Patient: sex M, age 48
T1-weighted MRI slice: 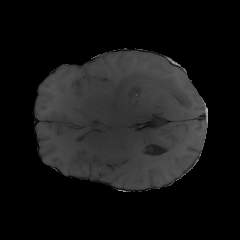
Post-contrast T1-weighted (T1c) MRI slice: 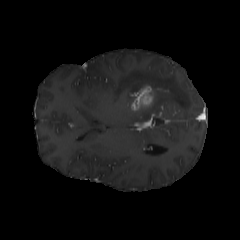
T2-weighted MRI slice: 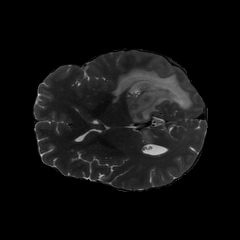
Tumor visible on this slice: yes
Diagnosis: Glioblastoma, IDH-wildtype
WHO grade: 4